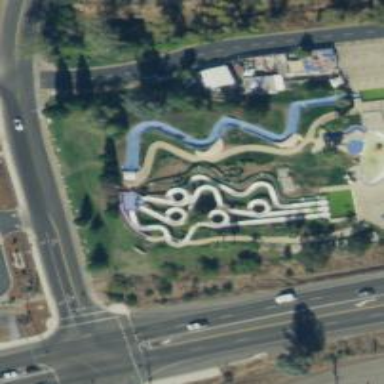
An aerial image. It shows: Water slide attraction.